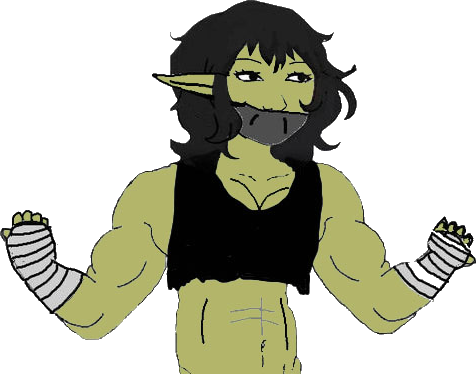
Label: 5_Doomer_Girl